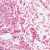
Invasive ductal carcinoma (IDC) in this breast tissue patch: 0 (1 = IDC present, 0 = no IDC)